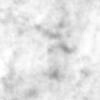
Label: no_change